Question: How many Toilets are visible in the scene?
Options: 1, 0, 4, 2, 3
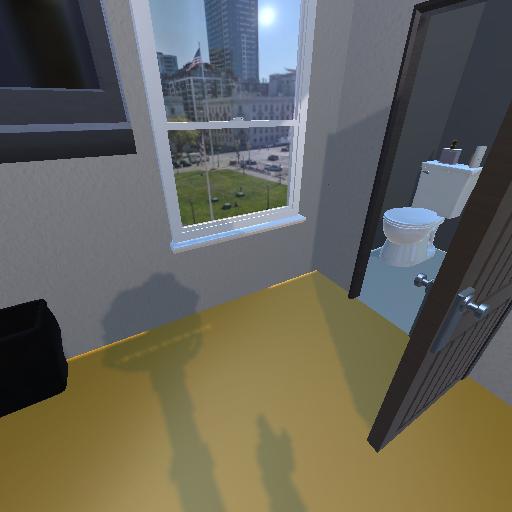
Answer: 1